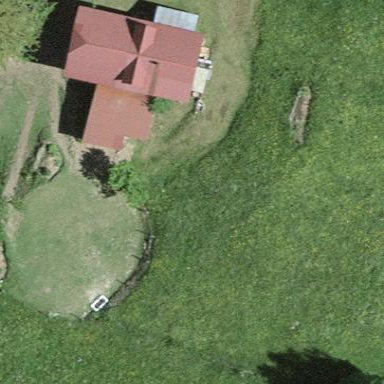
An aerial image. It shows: Simple and straightforward house.